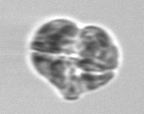
Label: Karenia